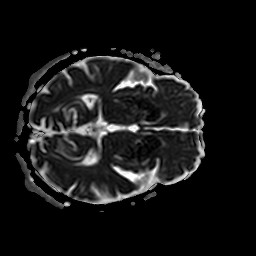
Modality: ADC
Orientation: axial
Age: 75
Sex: male
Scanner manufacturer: philips
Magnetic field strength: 3 T
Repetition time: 4.363 s
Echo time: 0.06165 s